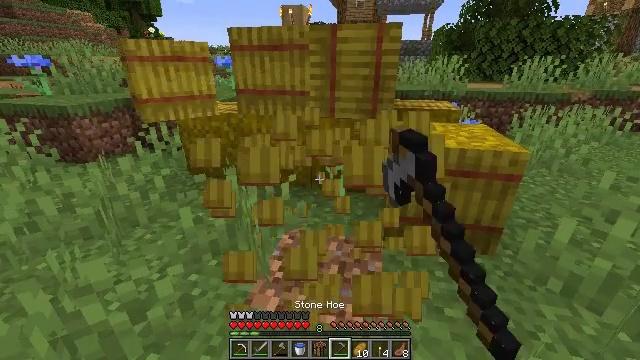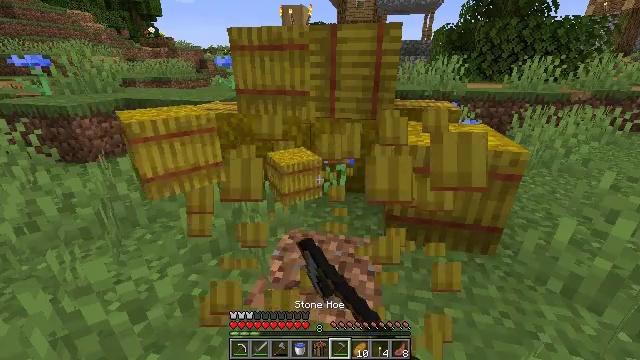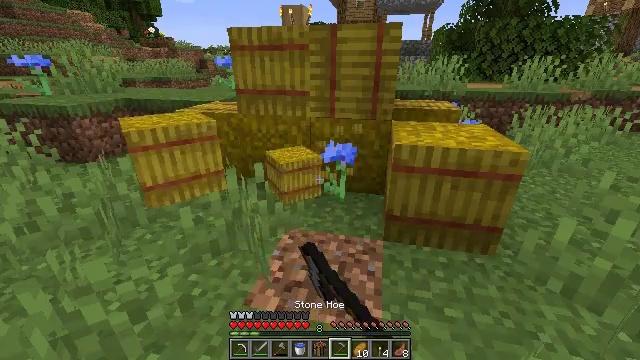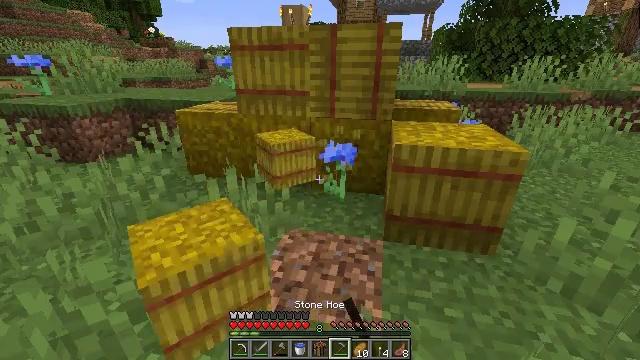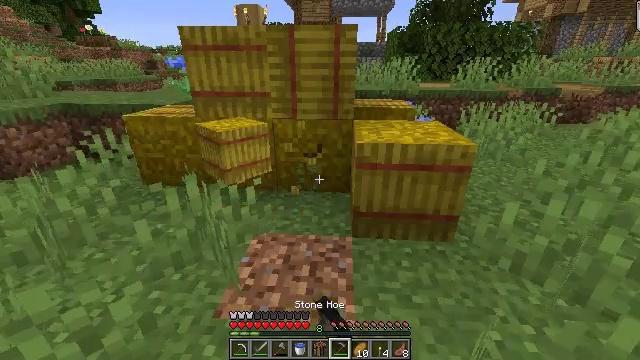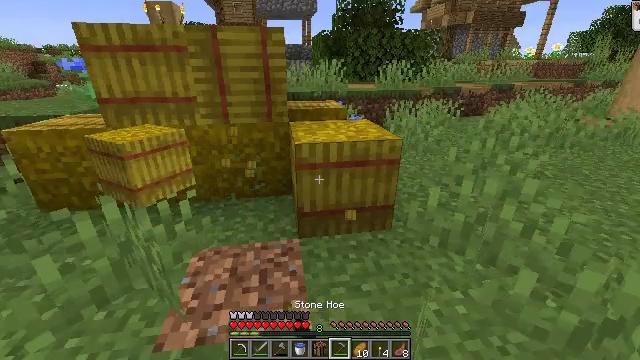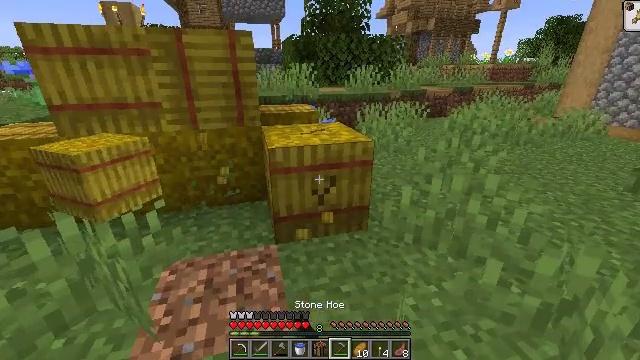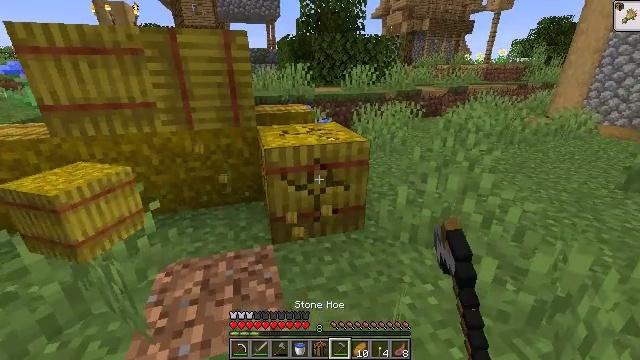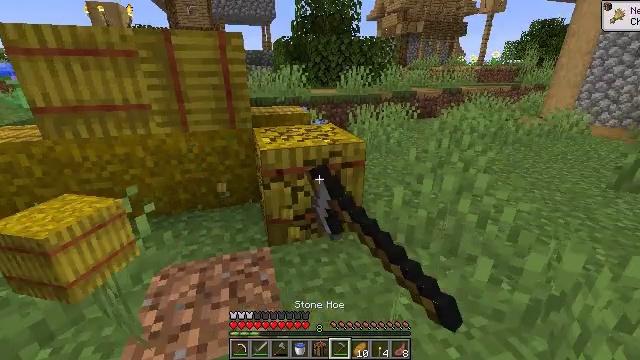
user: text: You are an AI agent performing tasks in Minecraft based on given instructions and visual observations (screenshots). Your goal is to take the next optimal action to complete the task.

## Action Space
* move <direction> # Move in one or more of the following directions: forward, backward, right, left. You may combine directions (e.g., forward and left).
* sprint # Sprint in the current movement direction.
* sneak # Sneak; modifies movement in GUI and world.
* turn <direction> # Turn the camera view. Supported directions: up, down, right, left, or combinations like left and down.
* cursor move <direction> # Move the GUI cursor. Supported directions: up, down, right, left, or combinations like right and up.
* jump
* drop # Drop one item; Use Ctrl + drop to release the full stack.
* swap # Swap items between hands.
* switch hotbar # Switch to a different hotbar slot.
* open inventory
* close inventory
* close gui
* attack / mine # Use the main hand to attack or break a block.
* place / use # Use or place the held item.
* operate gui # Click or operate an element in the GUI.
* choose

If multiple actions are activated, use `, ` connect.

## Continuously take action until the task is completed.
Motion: motion action
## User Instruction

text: Harvest a cornflower from the meadow.
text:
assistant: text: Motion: attack / mine
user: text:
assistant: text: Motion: attack / mine
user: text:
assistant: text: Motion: attack / mine
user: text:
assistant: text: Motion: turn right, attack / mine
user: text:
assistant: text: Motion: turn right, attack / mine
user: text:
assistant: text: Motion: turn right, attack / mine
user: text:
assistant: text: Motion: attack / mine
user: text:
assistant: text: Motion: attack / mine
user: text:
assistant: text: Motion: attack / mine